Question: I'm making a panel with som buttons on it.

But i want the buttons to touch each other, in other words, I want the vertical gaps to dissapear. But the buttons shouldn't be resized. How can I go ahead to do this?
My code:
'''
this.setLayout(new GridBagLayout());
GridBagConstraints constraints = new GridBagConstraints();
constraints.fill = GridBagConstraints.HORIZONTAL;
constraints.gridwidth = 2;
constraints.weightx = 1D;
constraints.weighty = 1D;
constraints.gridx = 0;
constraints.gridy = 0;
int row = 0;
for (MainAction actie : mainActions) {
constraints.gridy = row;
row++;
SelectedActionButton but = new SelectedActionButton(selectedActionModel, actie);
this.add(but, constraints);
}
constraints.gridwidth = 1;
constraints.weightx = 0.5D;
row *=2;
for (AbstractAction actie : objectActions) {
constraints.gridy = row/2;
constraints.gridx = row%2;
row++;
SelectedObjectButton but = new SelectedObjectButton(selectedObjectModel, actie);
but.setMargin(new Insets(0, 0, 0, 0));
this.add(but, constraints);
}
'''
thanks in advance
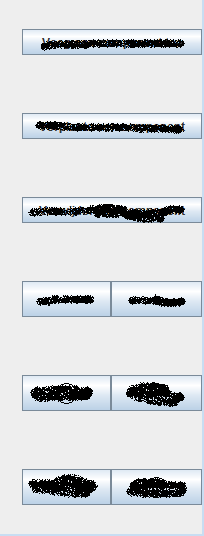
Answer: Change the following line
'''
constraints.weighty = 1D;
'''
to
'''
constraints.weighty = 0D;
'''
will fix your issue.
: to align all buttons north you may add an additional component in the last row eating all available space:
'''
constraints.weighty = 1D;
constraints.gridy = row;
this.add(Box.createGlue(), constraints);
'''